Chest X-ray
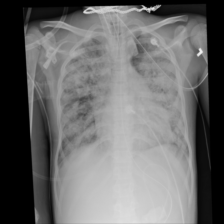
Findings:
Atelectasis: negative
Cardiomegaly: negative
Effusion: negative
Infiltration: negative
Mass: negative
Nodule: negative
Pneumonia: negative
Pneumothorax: negative
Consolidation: negative
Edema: negative
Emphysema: negative
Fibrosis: negative
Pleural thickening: negative
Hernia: negative